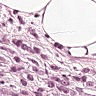
Metastatic tissue present: yes